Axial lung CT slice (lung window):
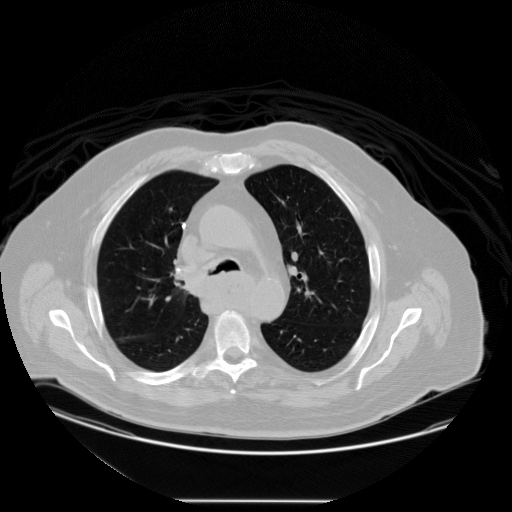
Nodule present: no